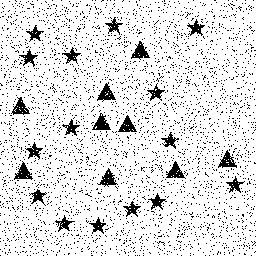
Squares: 0
Triangles: 9
Stars: 15
Total shapes: 24